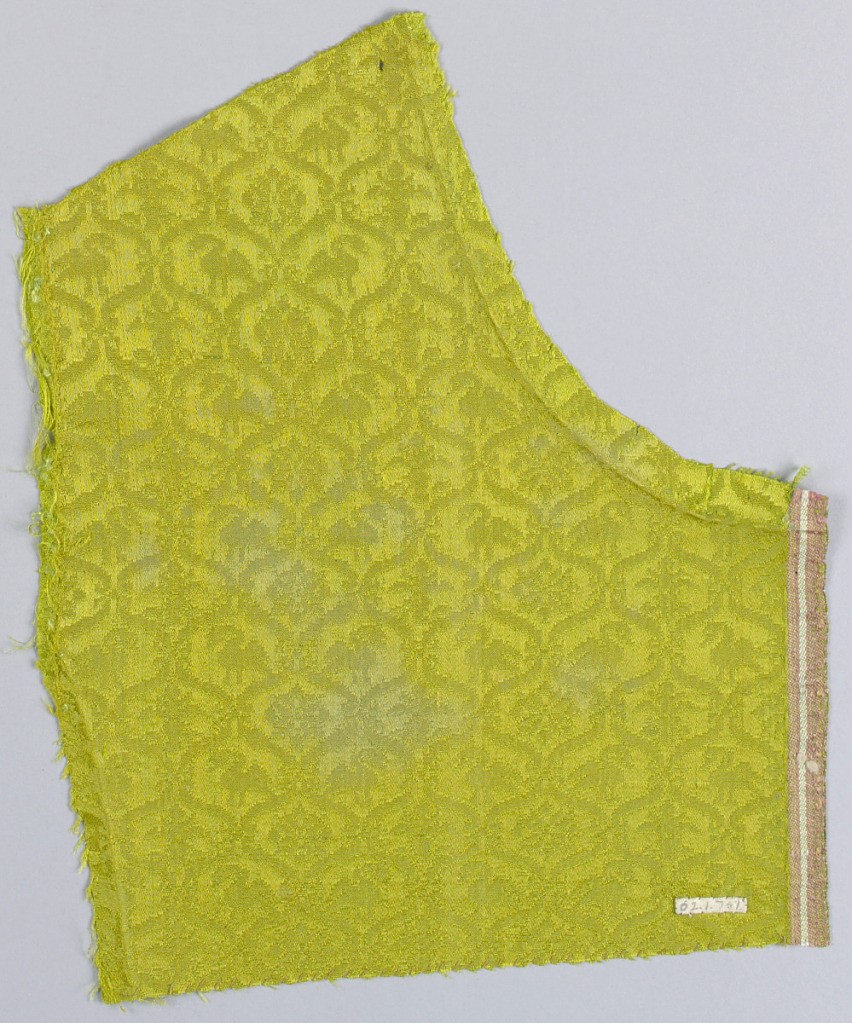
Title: Fragment
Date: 17th century
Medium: silk Technique: 4&1 satin damask
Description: Cartouches containing birds and plants. Selvage at right side.